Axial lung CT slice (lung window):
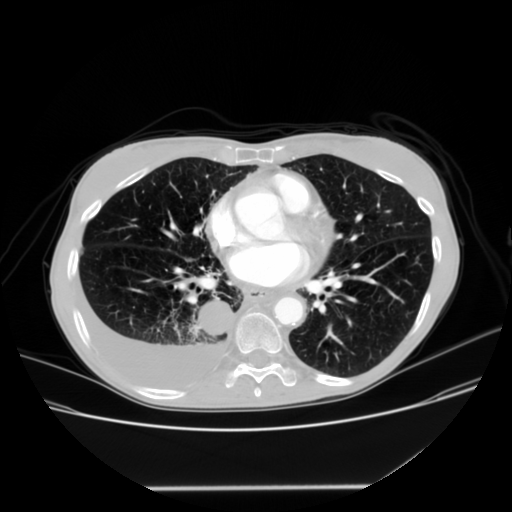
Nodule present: yes
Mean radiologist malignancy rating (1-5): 2.5